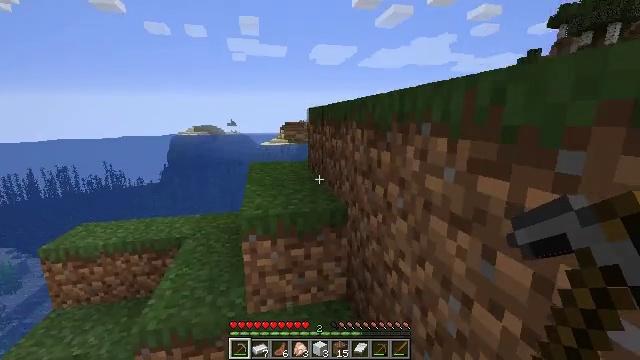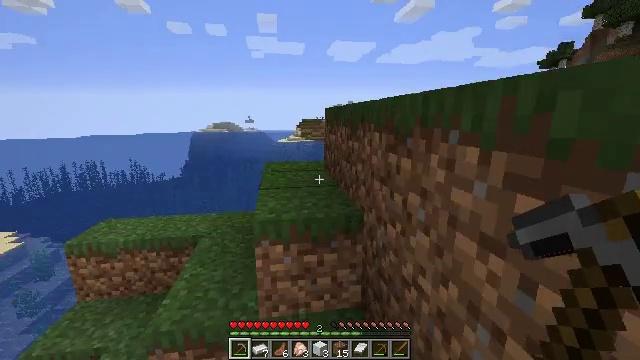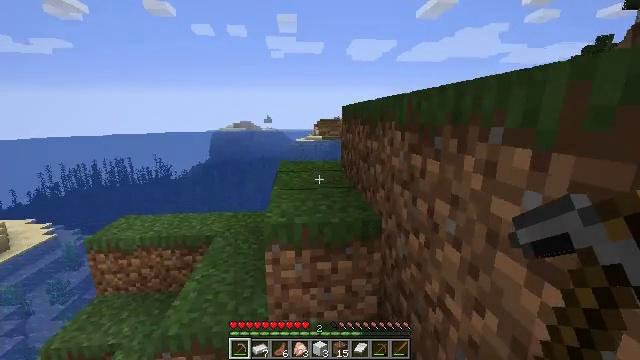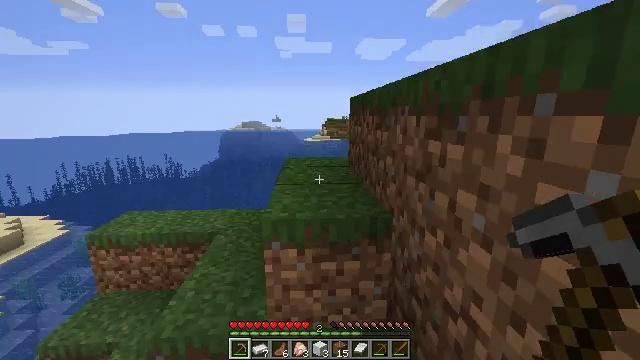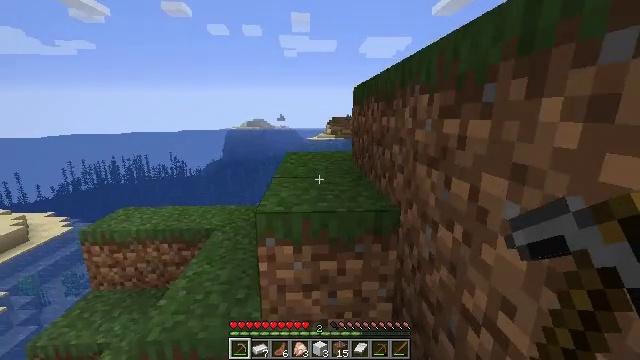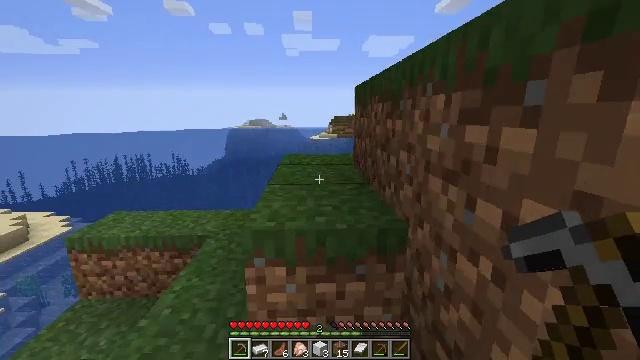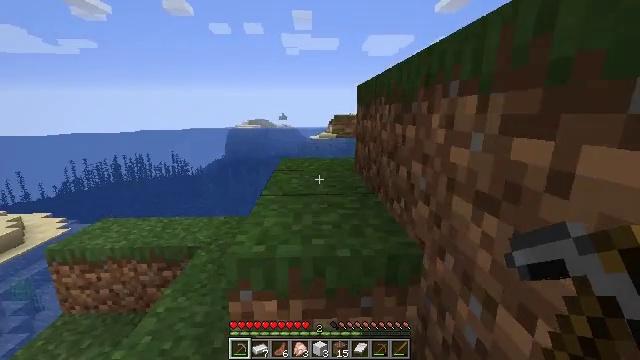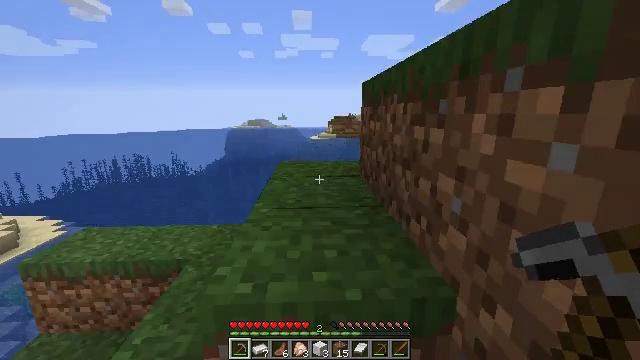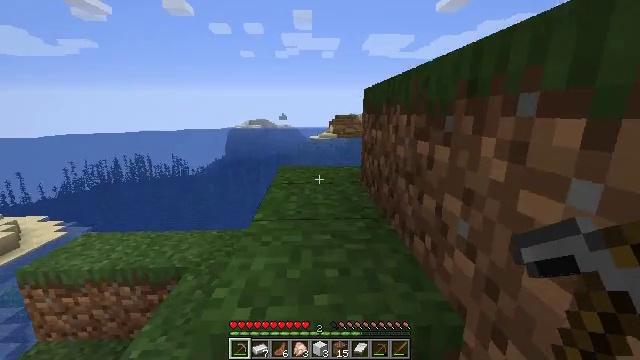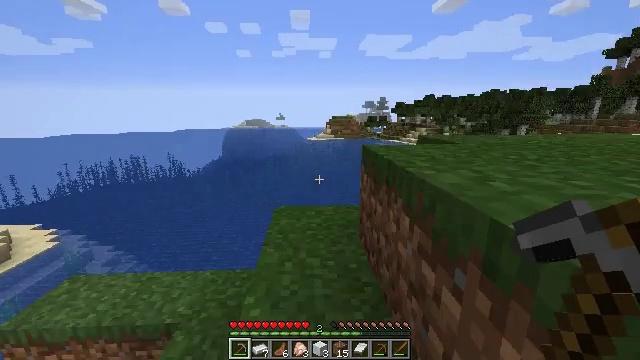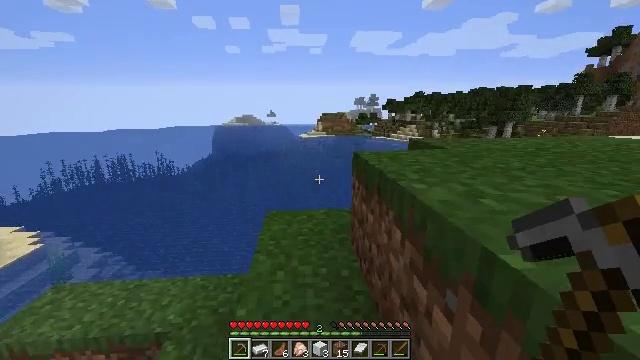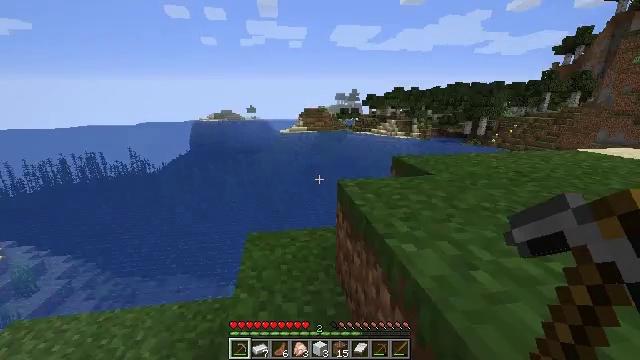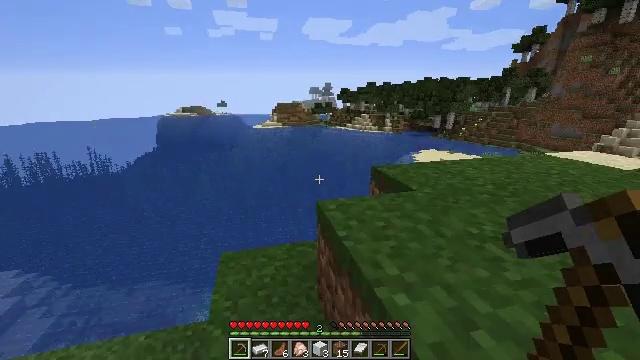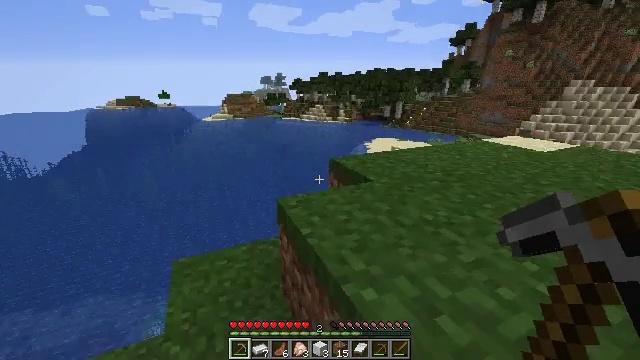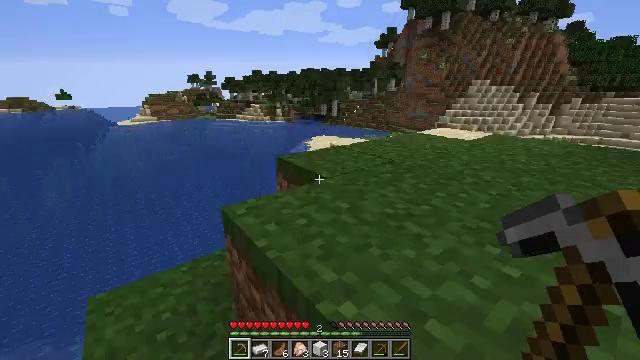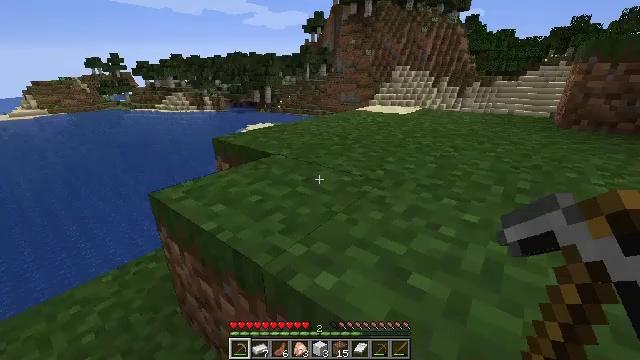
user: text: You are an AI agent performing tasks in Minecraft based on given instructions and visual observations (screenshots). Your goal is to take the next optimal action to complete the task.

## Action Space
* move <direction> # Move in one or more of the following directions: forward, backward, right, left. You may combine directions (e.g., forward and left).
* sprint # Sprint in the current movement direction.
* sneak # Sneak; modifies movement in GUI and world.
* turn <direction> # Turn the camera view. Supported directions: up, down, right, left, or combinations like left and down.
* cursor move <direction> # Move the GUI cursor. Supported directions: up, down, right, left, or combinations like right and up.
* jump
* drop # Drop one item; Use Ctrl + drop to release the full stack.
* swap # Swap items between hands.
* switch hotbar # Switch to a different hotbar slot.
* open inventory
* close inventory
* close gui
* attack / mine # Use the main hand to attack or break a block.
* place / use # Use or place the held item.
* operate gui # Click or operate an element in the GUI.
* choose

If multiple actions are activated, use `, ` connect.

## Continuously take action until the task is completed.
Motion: motion action
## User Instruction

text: Attack the chest to pick it up.
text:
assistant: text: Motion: move forward, turn left
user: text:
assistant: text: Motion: move forward, turn left
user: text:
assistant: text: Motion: move forward, turn left
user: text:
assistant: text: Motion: move forward
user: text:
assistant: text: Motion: move forward
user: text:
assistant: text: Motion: move forward
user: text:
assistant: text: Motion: move forward
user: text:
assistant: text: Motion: move forward, jump
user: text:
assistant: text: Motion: move forward, jump
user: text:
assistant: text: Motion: move forward, turn right, jump
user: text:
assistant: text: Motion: move forward, turn right and down, jump
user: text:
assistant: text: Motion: move forward, turn right and down
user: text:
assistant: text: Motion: turn right and down
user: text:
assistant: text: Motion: turn right
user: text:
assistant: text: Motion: turn right and down
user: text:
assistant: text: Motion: turn right
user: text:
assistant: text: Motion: turn right
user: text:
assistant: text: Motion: turn right
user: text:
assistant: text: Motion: move forward, turn right, jump
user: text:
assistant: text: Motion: move forward, jump
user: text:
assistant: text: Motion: move forward, jump
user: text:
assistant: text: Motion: move forward, jump
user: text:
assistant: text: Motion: move forward, jump
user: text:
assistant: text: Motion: move forward
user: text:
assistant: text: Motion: move forward, turn left and up
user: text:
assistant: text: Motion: move forward, turn left and up
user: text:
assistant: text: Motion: move forward and move right, turn left and up
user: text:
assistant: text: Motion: move forward and move right, turn left
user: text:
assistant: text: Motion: move forward and move right, turn left
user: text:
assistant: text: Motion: move forward and move right, turn left